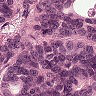
Metastatic tissue present: yes